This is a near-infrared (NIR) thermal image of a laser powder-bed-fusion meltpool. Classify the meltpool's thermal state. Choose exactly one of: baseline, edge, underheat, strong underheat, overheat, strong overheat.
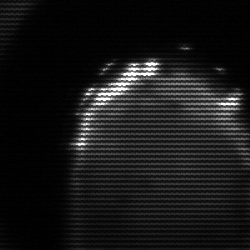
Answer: edge